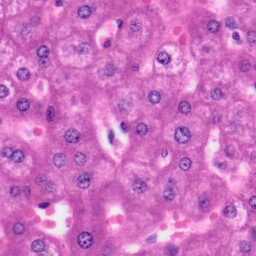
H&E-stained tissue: Liver